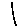
Label: line